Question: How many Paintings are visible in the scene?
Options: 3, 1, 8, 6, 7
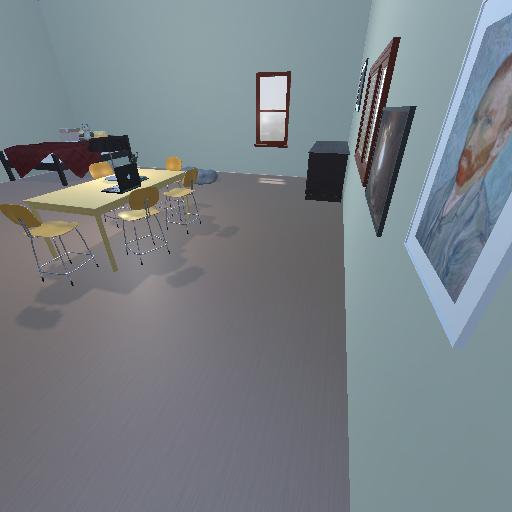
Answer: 3